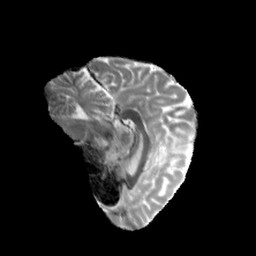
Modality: MD
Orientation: sagittal
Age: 27
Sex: female
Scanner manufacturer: siemens
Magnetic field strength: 6.98 T
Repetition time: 7.08 s
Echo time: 0.0756 s